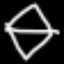
Label: diamond